Question: See the simple application created below. I have a 'RichTextEditor' and a 'RichText' component. The idea is to display whatever typed in the RichTextEditor in the RichText component. Everything else (I think) works except for Bullets! The conversion works as if bullets don't exist!
'''
<?xml version="1.0" encoding="utf-8"?>
<s:Application width="100%"
height="100%"
xmlns:fx="http://ns.adobe.com/mxml/2009"
xmlns:s="library://ns.adobe.com/flex/spark"
xmlns:mx="library://ns.adobe.com/flex/mx">
<s:layout>
<s:HorizontalLayout />
</s:layout>
<fx:Script>
<![CDATA[
import flashx.textLayout.conversion.TextConverter;
import mx.events.FlexEvent;
protected function convert_clickHandler(event:MouseEvent):void
{
richText.textFlow = TextConverter.importToFlow(editor.htmlText, TextConverter.TEXT_FIELD_HTML_FORMAT);
}
]]>
</fx:Script>
<mx:RichTextEditor id="editor" />
<s:Button id="convert" click="convert_clickHandler(event)" />
<s:RichText id="richText" />
</s:Application>
'''
Any idea on how to make Bullets work with RichText ? Am I using the correct conversion method ? 'TextConverter.importToFlow' ?
See the image below.

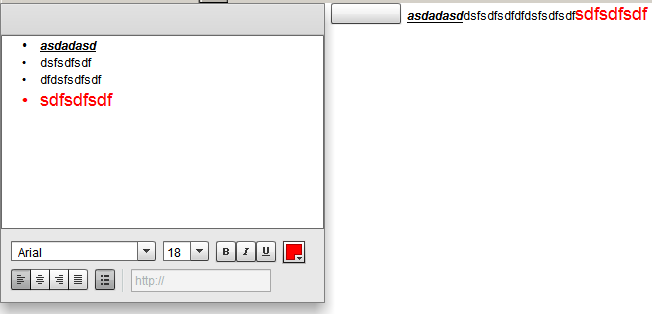
Answer: List items are not a supported by <URL>, but it was written prior to list support in TLF 2. I'm not sure if it's been updated, but if not you will need to add in that functionality yourself.
Good luck!